Question: I have this code and this file hierarchy:

Everything seems to be fine, hovewer I get this error log:
'''
java.lang.NullPointerException: Location is required.
at javafx.fxml.FXMLLoader.loadImpl(FXMLLoader.java:3201)
at javafx.fxml.FXMLLoader.loadImpl(FXMLLoader.java:3169)
at javafx.fxml.FXMLLoader.loadImpl(FXMLLoader.java:3142)
at javafx.fxml.FXMLLoader.loadImpl(FXMLLoader.java:3118)
at javafx.fxml.FXMLLoader.loadImpl(FXMLLoader.java:3098)
at javafx.fxml.FXMLLoader.load(FXMLLoader.java:3091)
at com.model.tomaszm.Main.start(Main.java:15)
at com.sun.javafx.application.LauncherImpl.lambda$launchApplication1$153(LauncherImpl.java:821)
at com.sun.javafx.application.LauncherImpl$$Lambda$51/<PHONE>.run(Unknown Source)
at com.sun.javafx.application.PlatformImpl.lambda$runAndWait$166(PlatformImpl.java:323)
at com.sun.javafx.application.PlatformImpl$$Lambda$45/<PHONE>.run(Unknown Source)
at com.sun.javafx.application.PlatformImpl.lambda$null$164(PlatformImpl.java:292)
at com.sun.javafx.application.PlatformImpl$$Lambda$47/<PHONE>.run(Unknown Source)
at java.security.AccessController.doPrivileged(Native Method)
at com.sun.javafx.application.PlatformImpl.lambda$runLater$165(PlatformImpl.java:291)
at com.sun.javafx.application.PlatformImpl$$Lambda$46/<PHONE>.run(Unknown Source)
at com.sun.glass.ui.InvokeLaterDispatcher$Future.run(InvokeLaterDispatcher.java:95)
at com.sun.glass.ui.win.WinApplication._runLoop(Native Method)
at com.sun.glass.ui.win.WinApplication.lambda$null$141(WinApplication.java:102)
at com.sun.glass.ui.win.WinApplication$$Lambda$37/<PHONE>.run(Unknown Source)
at java.lang.Thread.run(Thread.java:745)
'''
Suspicious is that when i try to move FXML file to different packages in eclipse I get this message dialog error:
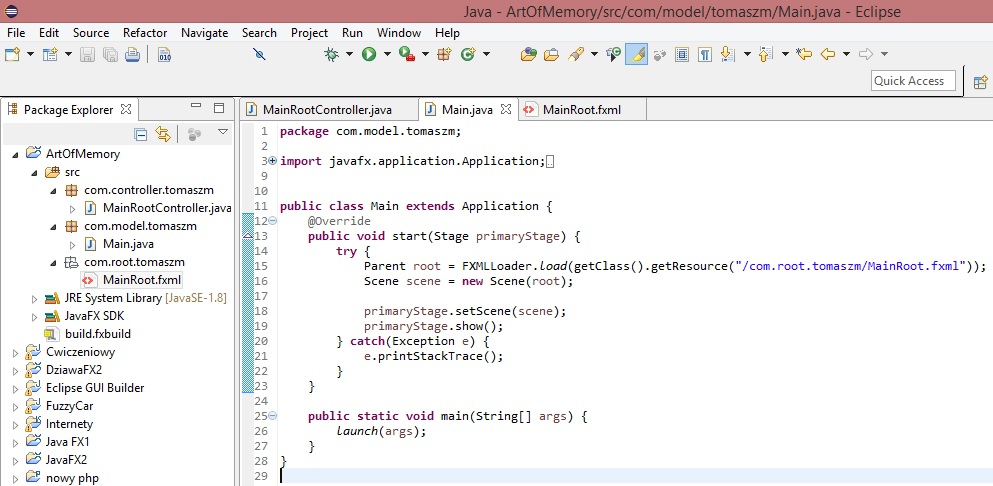
Answer: FXML throws that error when it cannot find the FXML document you wish to load.
Looking at the screenshot, this looks like it should get you past the error you're experiencing:
'''
Parent root =
FXMLLoader.load(getClass().getResource("/com/root/tomaszm/MainRoot.fxml"));
'''